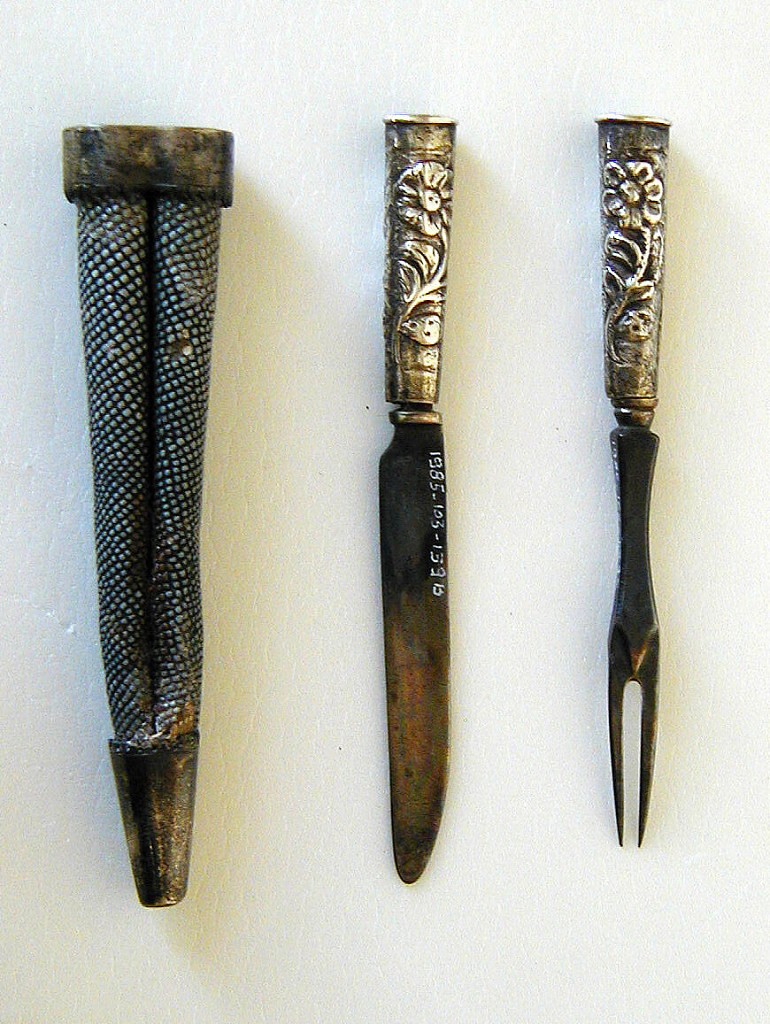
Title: Fork from Traveling Cutlery Set
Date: ca. 1730
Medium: silver
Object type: fork
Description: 1985-103-139-a/c: Two curved, pointed tines. Square neck, waisted in...;     1985-103-139-a: Sharkskin case for two implements. Plain silver mo...;     1985-103-139-b: Knife with steel blade with straight lower edge, u...;     1985-103-139-c: Fork with two curved, pointed tines. Square neck, ...